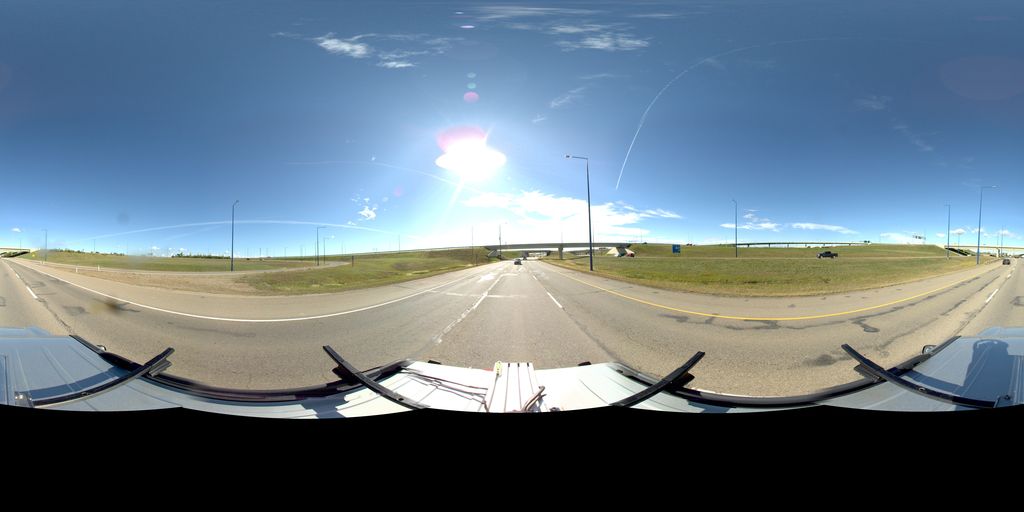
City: edmonton